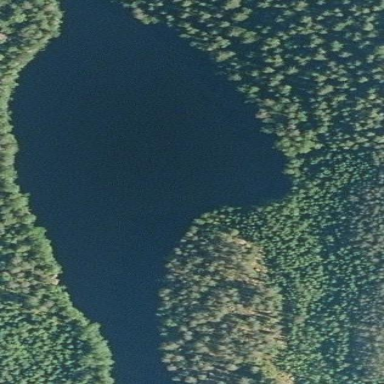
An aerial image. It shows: Pond with natural water.